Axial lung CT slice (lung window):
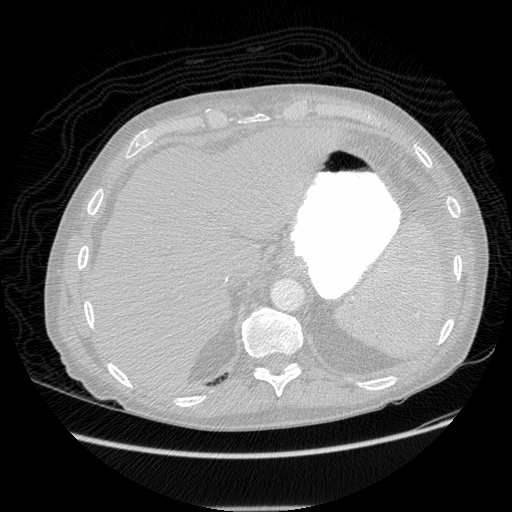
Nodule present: no